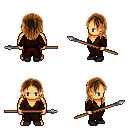
a pixel art fantasy rpg character, male body template, human, tanned skin, brown robe, gold greaves, brown long hairstyle, black shoes, spear, four views (front, back, left, right), 2x2 character sprite sheet, small pixel art, hard edges, no anti-aliasing